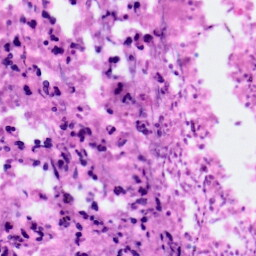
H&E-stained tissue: Pancreatic